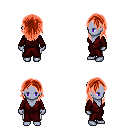
a pixel art fantasy rpg character, female body template, dark elf, purple skin, red robe, white pants, red long hairstyle, four views (front, back, left, right), 2x2 character sprite sheet, small pixel art, hard edges, no anti-aliasing